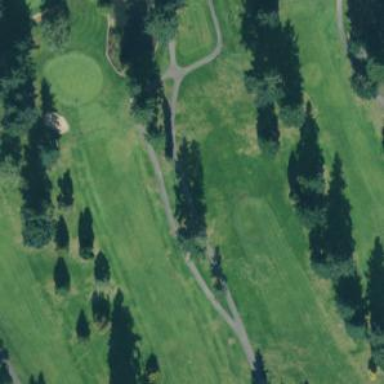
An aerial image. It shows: Designated golf cart path.